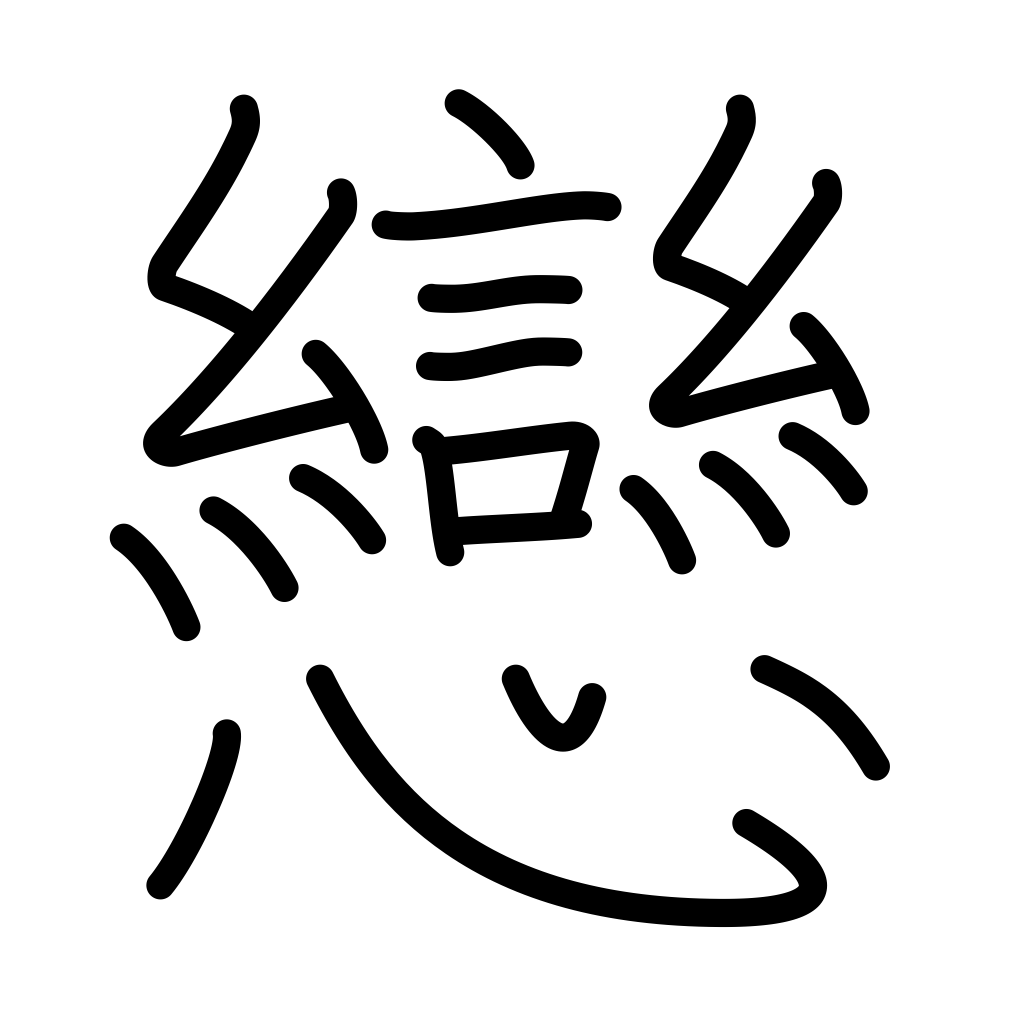
Meaning: in love, yearn for, miss, darling